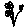
Label: flower